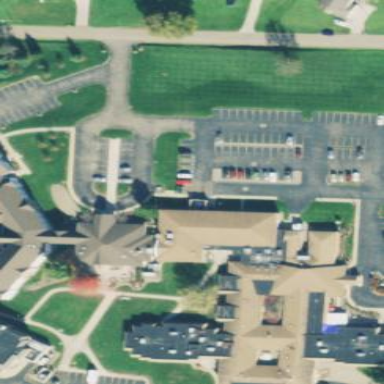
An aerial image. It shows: Nursing home building.